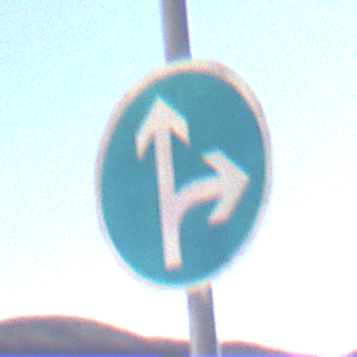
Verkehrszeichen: VorgeschriebeneFahrtrichtungGeradeausOderRechts
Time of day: Midday
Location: Outdoor (Nature)
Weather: Clear
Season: NotSpecified
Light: Natural